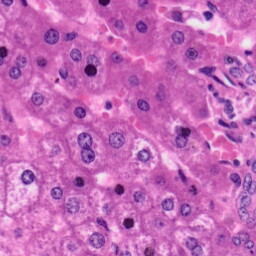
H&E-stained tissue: Liver